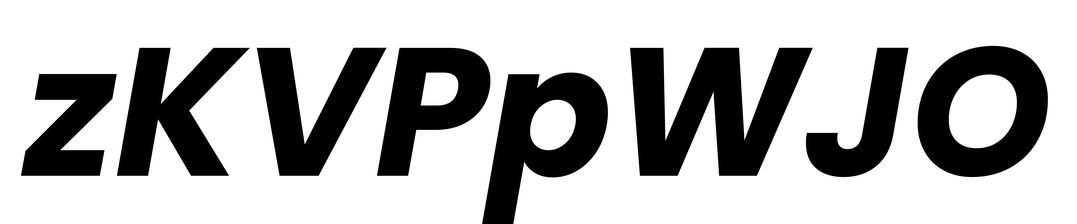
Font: Poppins-BoldItalic